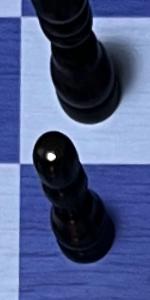
Label: Pawn_Black